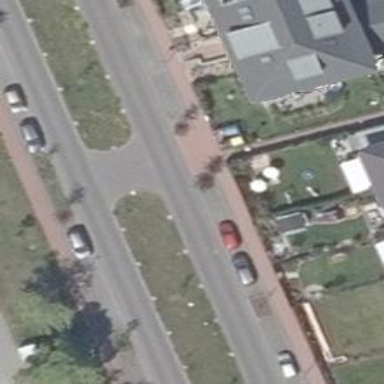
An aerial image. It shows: Residential road with asphalt surface. It includes cycle track.